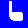
Digit: 6